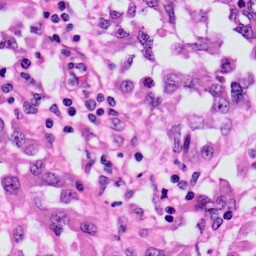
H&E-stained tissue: Skin